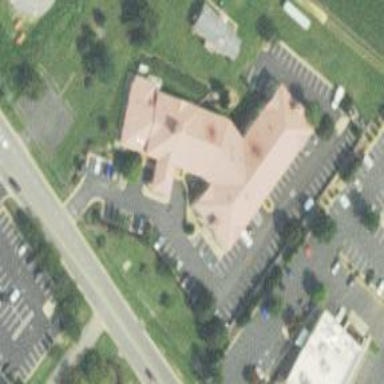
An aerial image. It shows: Hotel building.